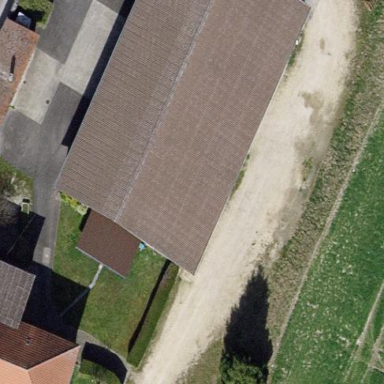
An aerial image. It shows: Warehouse building.